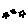
Label: star